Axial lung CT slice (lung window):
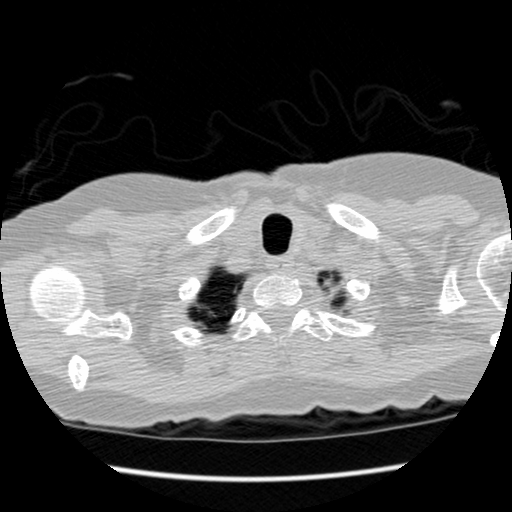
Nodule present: no